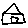
Label: house